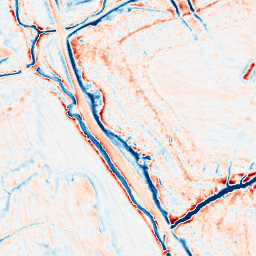
Category: edge_preserving
Decomposition family: anisotropic_diffusion
Decomposition parameters: iterations: 50
kappa: 30
gamma: 0.1
Upsampling method: bspline
Upsampling parameters: scale: 4
Upsampling scale: 4